Question: Did Apple change default appearance of grouped cells in table ?
I defined static grouped UITableView with multiple sections in Storyboard, expected the cells to appear as in this tutorial:
<URL>
However it looks like that:

Is there a way to change the appearance in storyboard ( programmatically), to show the grouped cells inside rounded corner boxes as in the tutorial ?
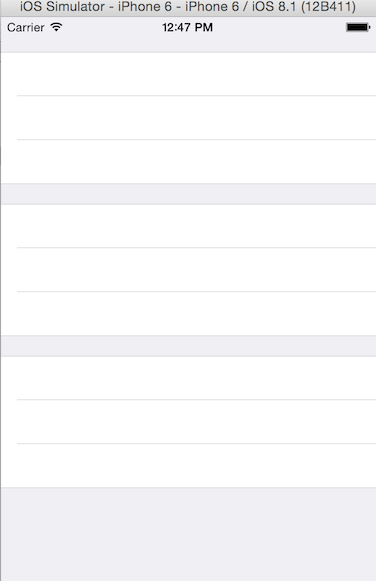
Answer: Check your phone, the "Settings" app uses a grouped type of table view.
Yes, since iOS7 (when iOS got redesigned) the shape of the grouped table view changed.
You're looking at an old tutorial with old screenshots.